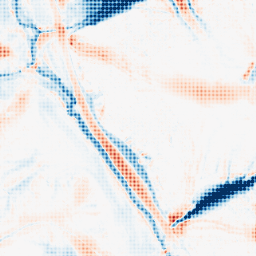
Category: morphological
Decomposition family: tophat_combined
Decomposition parameters: size: 20
Upsampling method: sinc_blackman
Upsampling parameters: scale: 4
kernel_size: 4
Upsampling scale: 4